Question: I'm attempting to convert a binary file into text, the problem is that a large portion of the file was not encoded in ascii and ends up being special characters. I'm using
'''
[[NSString alloc] initWithData:data encoding:NSASCIIStringEncoding];
'''
but am only getting a few characters back in a 20000 byte data block. What I would like to be able to see is all of the text (even if most is nonsense), which is what I get when I open the file using a binary editor.

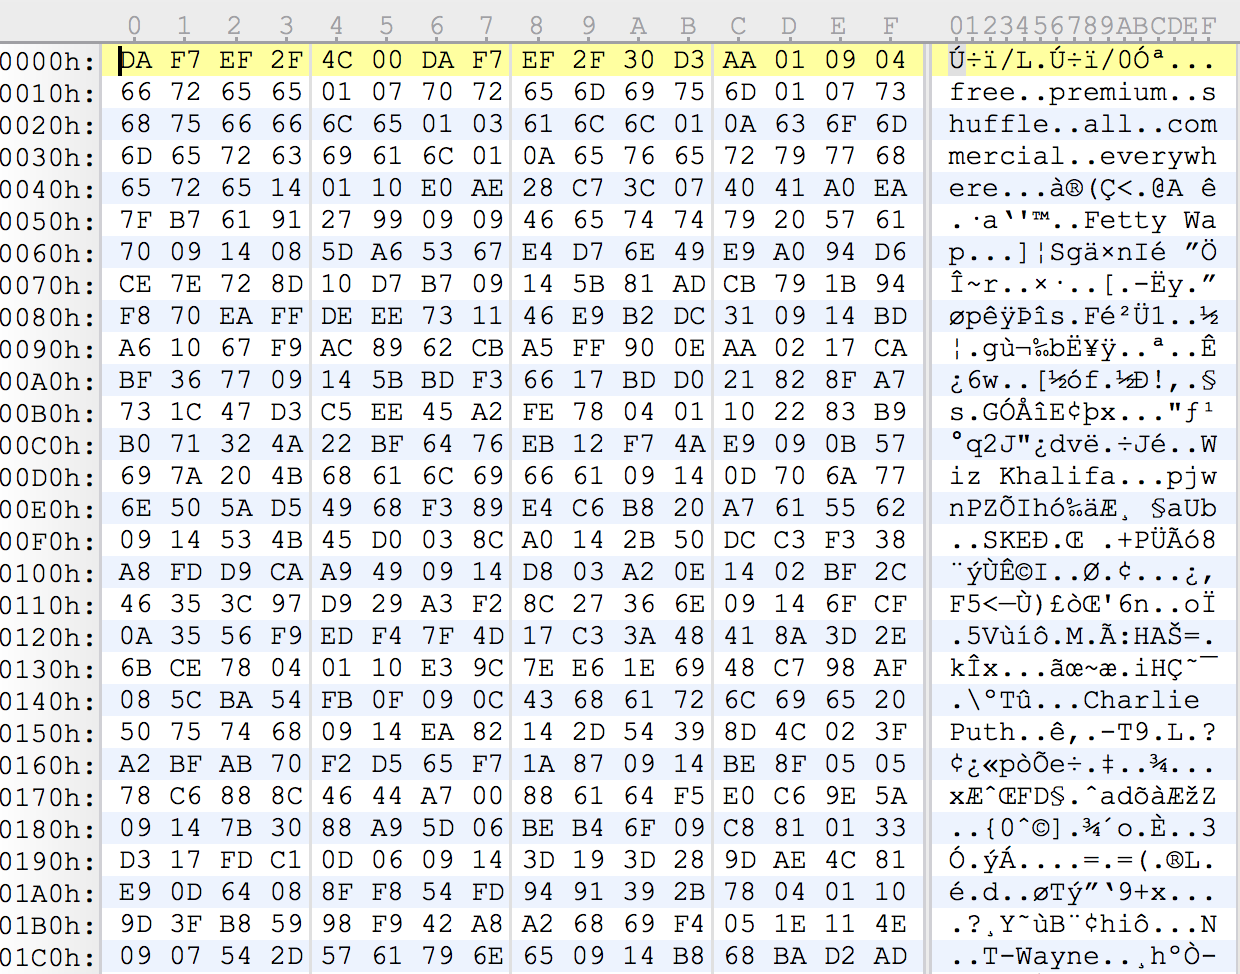
Answer: It's a binary file. To read it, you find the documentation for the file format, then you parse it. Trying to throw it all into an NSString* seems absolutely pointless.